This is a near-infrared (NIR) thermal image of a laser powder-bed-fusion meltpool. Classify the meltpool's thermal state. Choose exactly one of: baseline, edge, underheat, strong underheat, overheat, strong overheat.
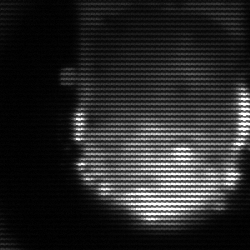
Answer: baseline